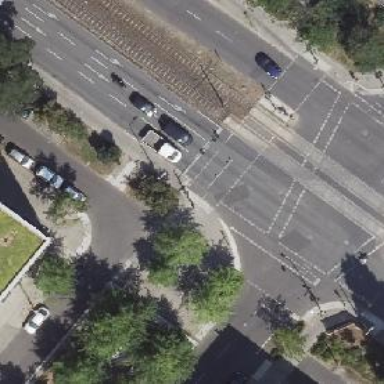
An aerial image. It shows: Footway crossing equipped with traffic signals and central island.